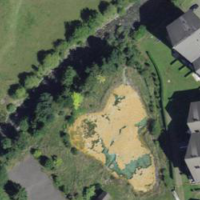
EUNIS habitat code: 56
Species observed at this site:
Phoenicurus ochruros
Ptyonoprogne rupestris